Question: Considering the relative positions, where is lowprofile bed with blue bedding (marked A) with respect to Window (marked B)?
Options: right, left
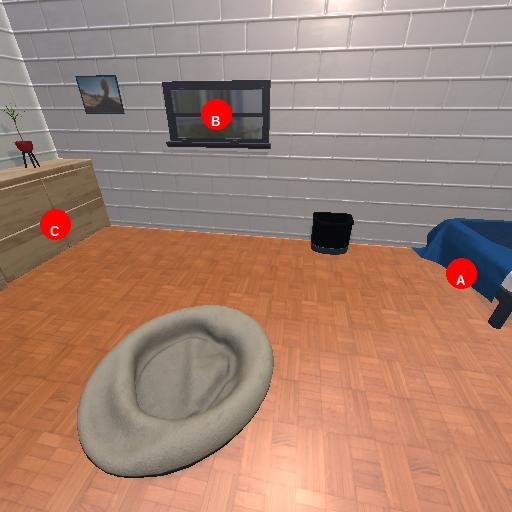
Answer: right